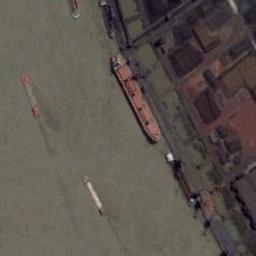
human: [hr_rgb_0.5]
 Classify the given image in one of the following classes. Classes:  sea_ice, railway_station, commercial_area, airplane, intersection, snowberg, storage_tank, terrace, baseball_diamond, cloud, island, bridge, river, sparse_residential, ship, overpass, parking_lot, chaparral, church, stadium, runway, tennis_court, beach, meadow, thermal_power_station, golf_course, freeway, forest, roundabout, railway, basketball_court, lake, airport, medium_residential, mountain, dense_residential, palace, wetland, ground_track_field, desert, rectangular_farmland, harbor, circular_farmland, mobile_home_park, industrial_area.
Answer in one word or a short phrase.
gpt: ship